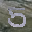
Label: 5